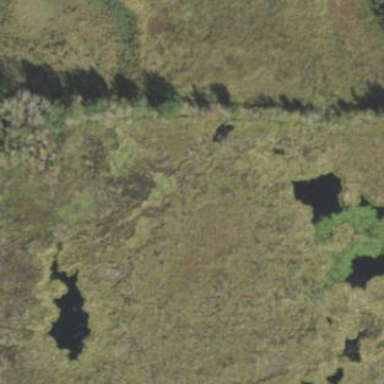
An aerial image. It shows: Wetland area characterized by wet meadow.